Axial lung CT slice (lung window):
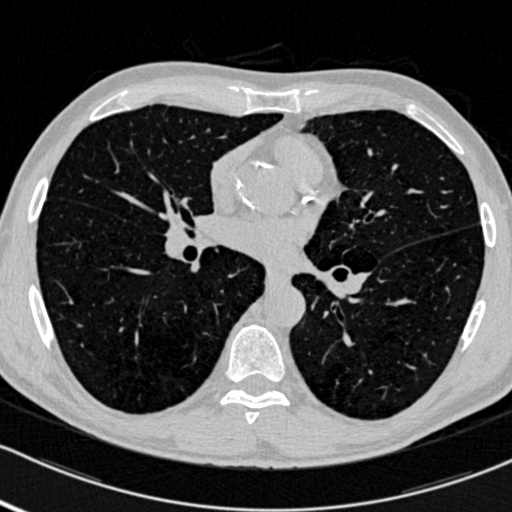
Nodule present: no